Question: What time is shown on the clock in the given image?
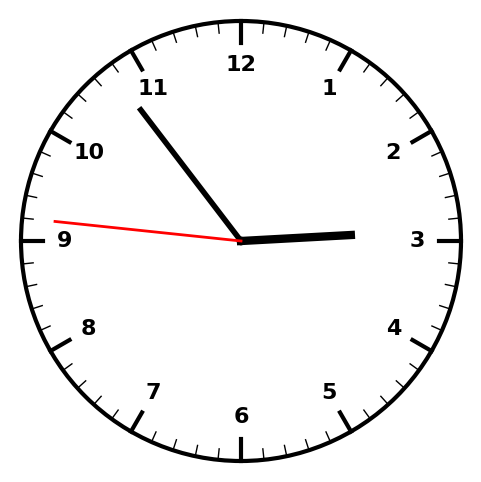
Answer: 02:53:46